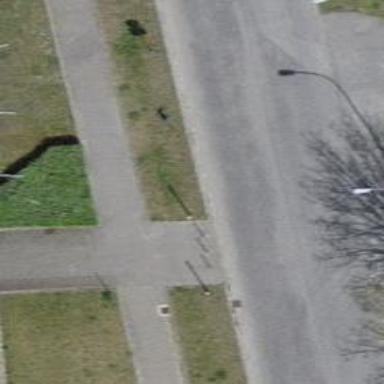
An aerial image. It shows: Bollard.